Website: walmart
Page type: billing-address
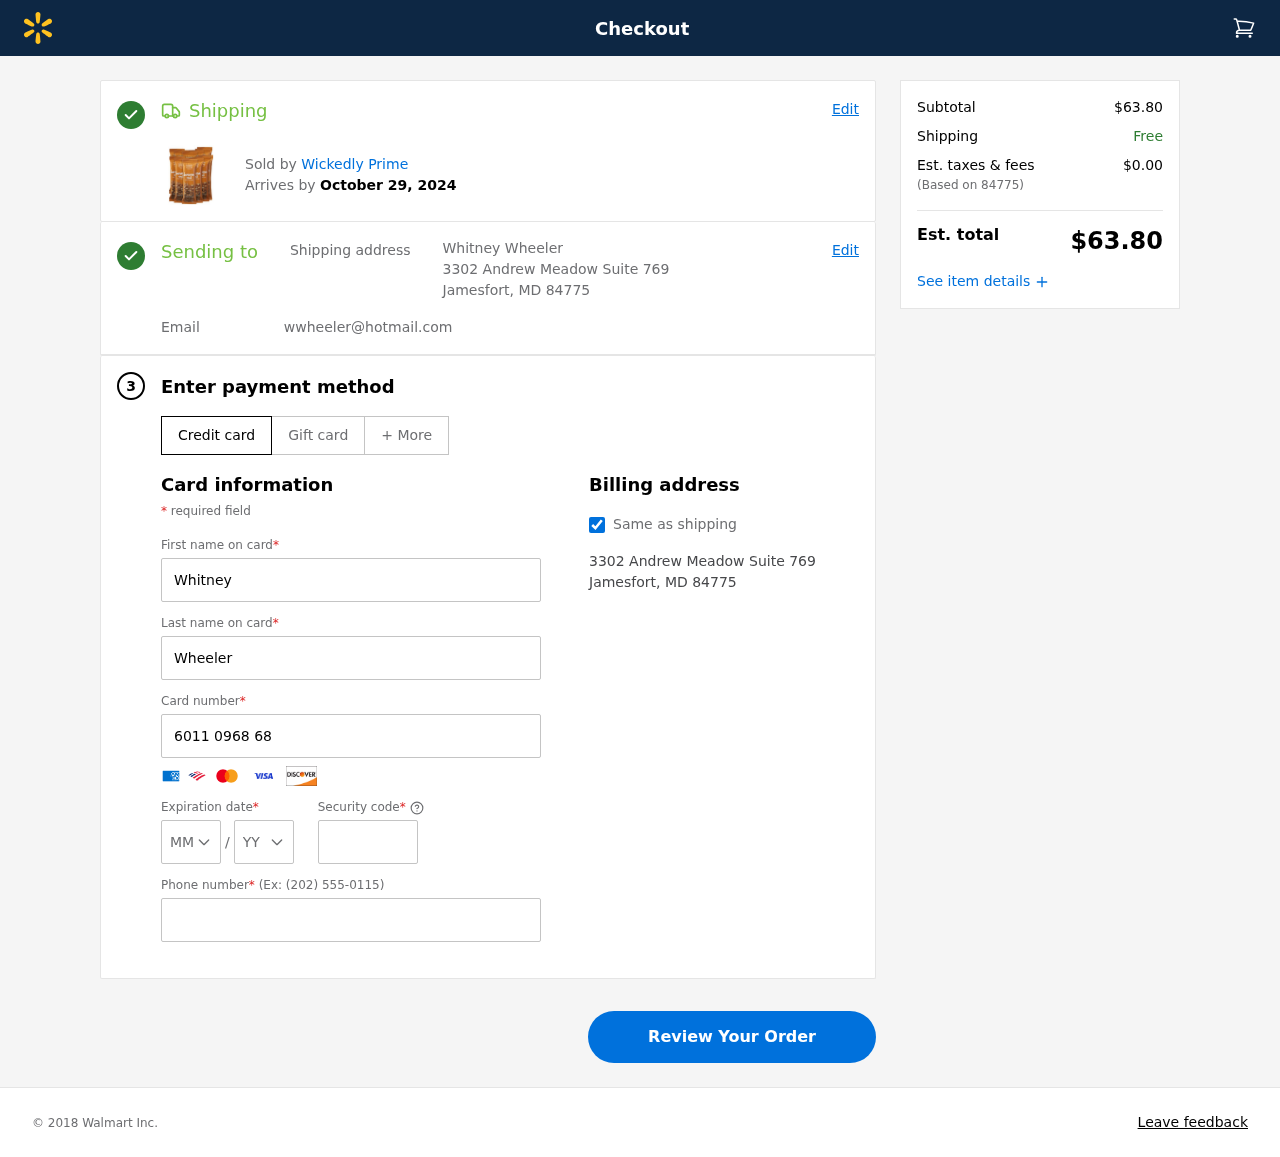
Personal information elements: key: PII_CARD_CVV
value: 650
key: PII_CARD_EXPIRY_MONTH
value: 02
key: PII_CARD_EXPIRY_YEAR
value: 29
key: PII_CARD_NUMBER
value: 6011 0968 6858 4899
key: PII_CITY_STATE_ZIP
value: Jamesfort, MD 84775
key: PII_EMAIL
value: wwheeler@hotmail.com
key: PII_FIRSTNAME
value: Whitney
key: PII_FULLNAME
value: Whitney Wheeler
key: PII_LASTNAME
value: Wheeler
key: PII_PHONE
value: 3505578449
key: PII_POSTCODE
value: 84775
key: PII_STREET
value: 3302 Andrew Meadow Suite 769
Product elements: key: PRODUCT1_BRAND
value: Wickedly Prime
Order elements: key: ORDER_DELIVERY_DATE
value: October 29, 2024
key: ORDER_SUBTOTAL
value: $63.80
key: ORDER_TAX
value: $0.00
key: ORDER_TOTAL
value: $63.80